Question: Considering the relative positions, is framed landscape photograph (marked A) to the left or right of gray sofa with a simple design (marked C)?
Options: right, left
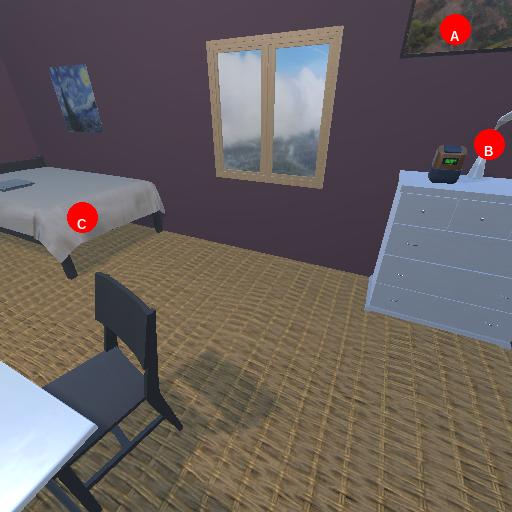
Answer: right